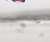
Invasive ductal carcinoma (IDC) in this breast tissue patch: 0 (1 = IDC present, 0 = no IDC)